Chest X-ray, PA view. Patient: 25 years old, sex F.
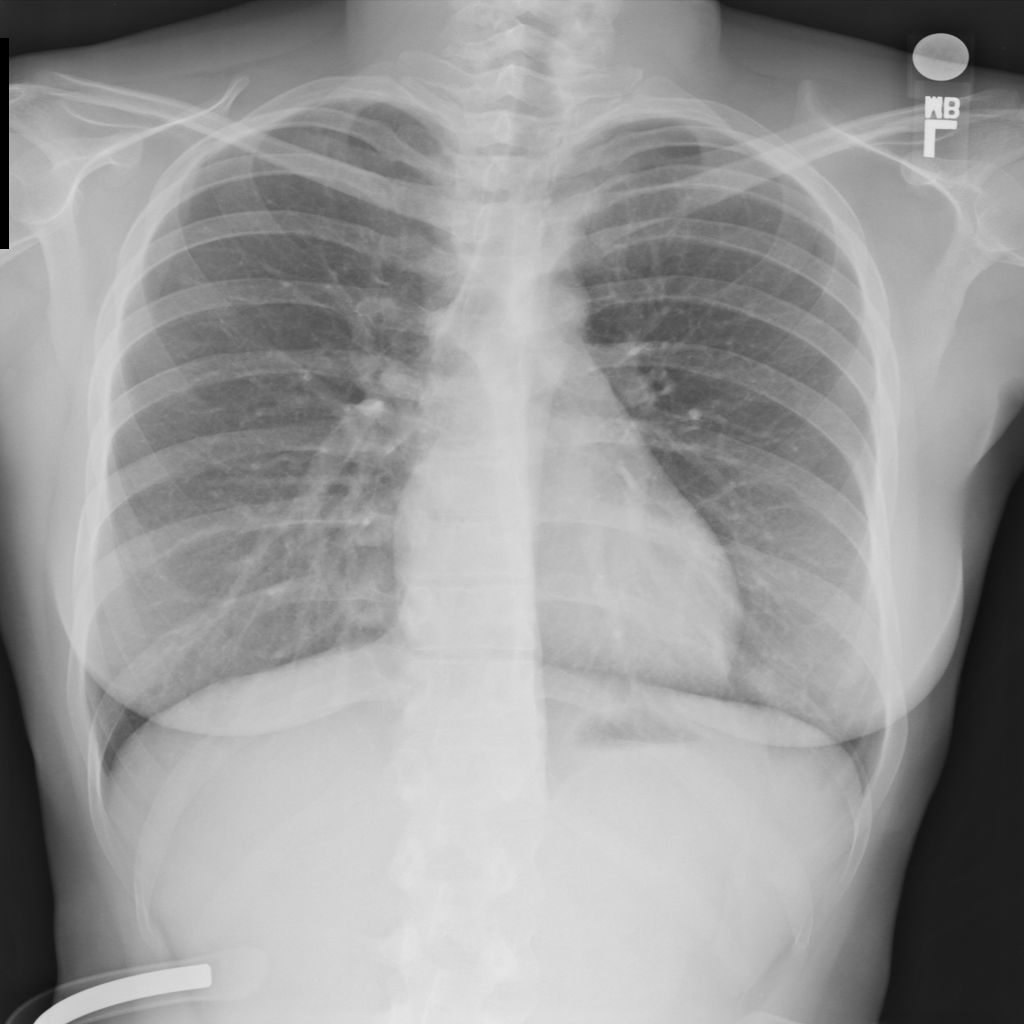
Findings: No Finding